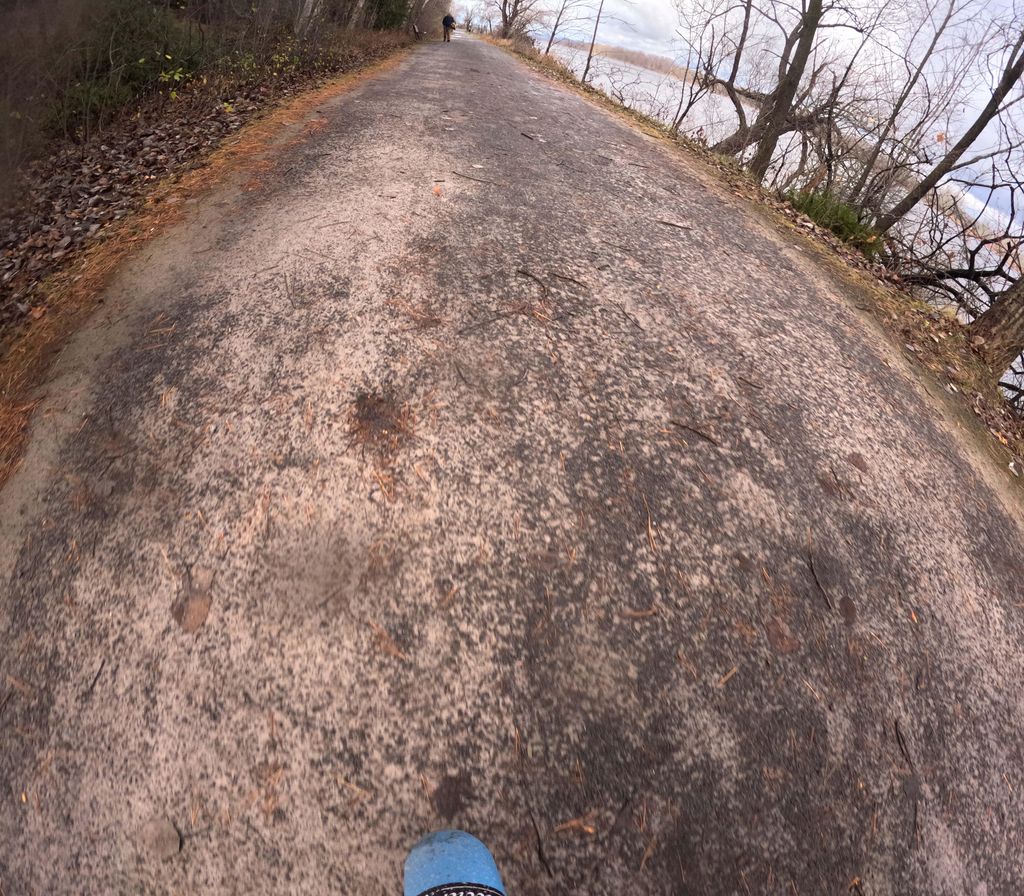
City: ottawa-gatineau